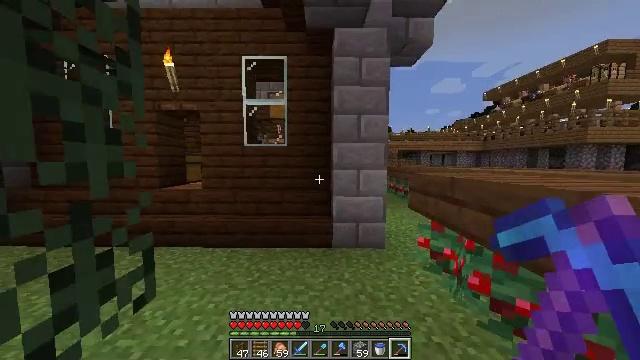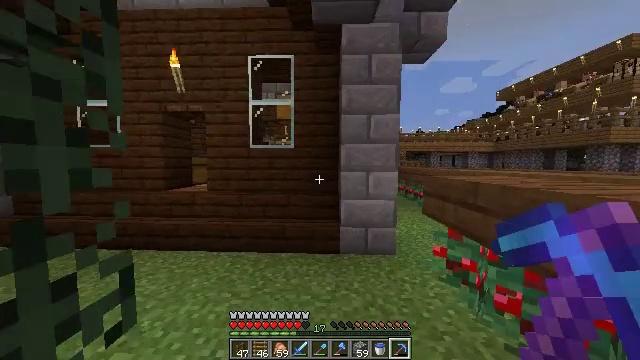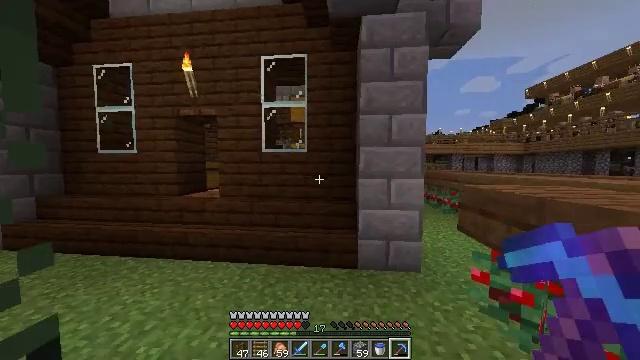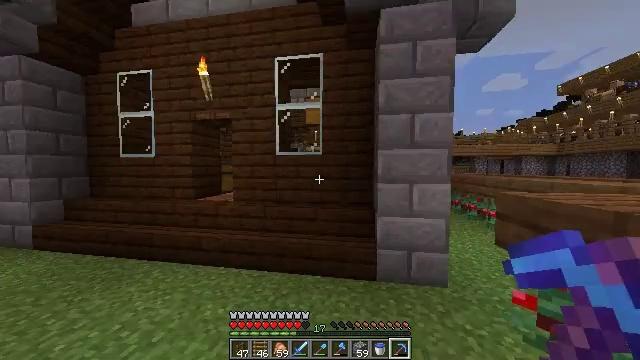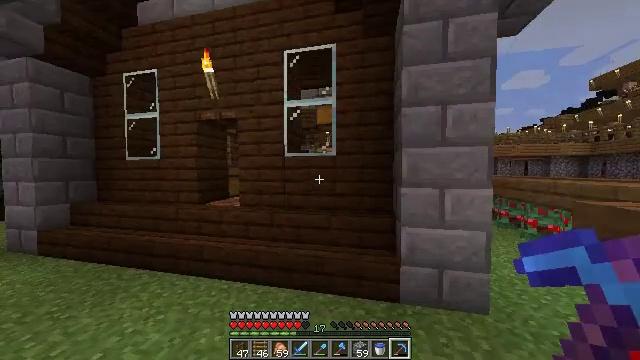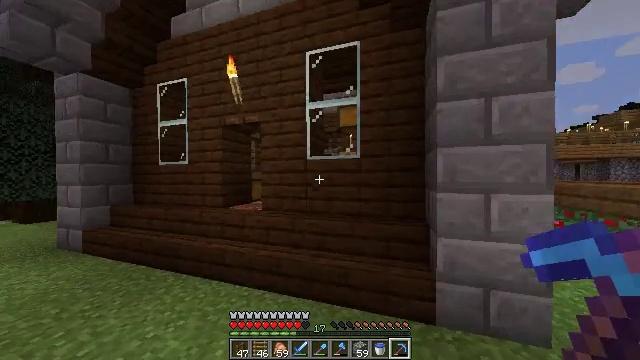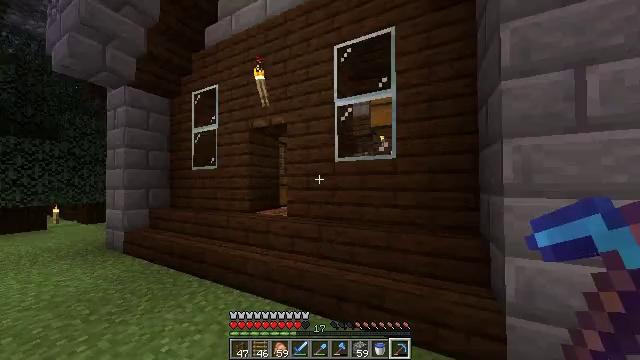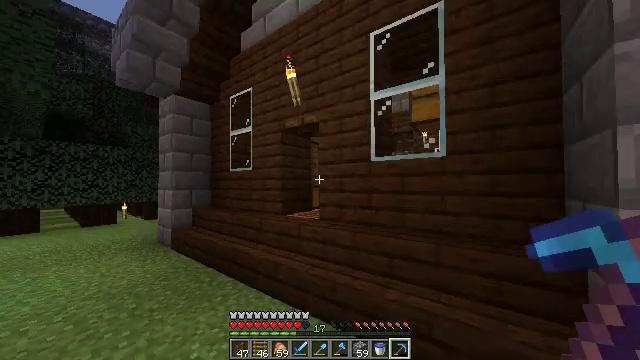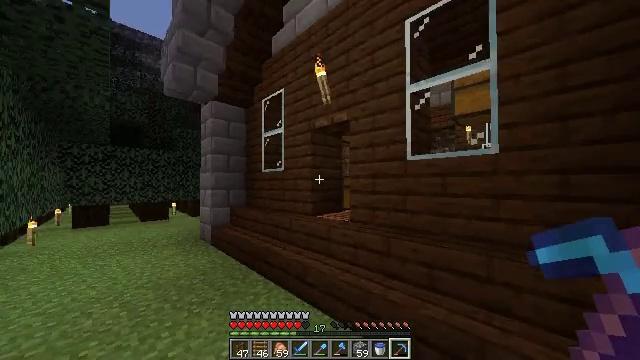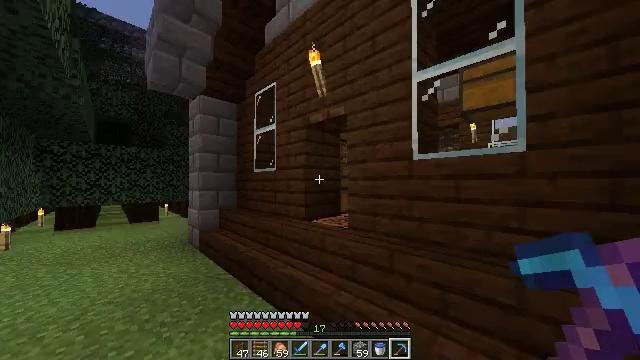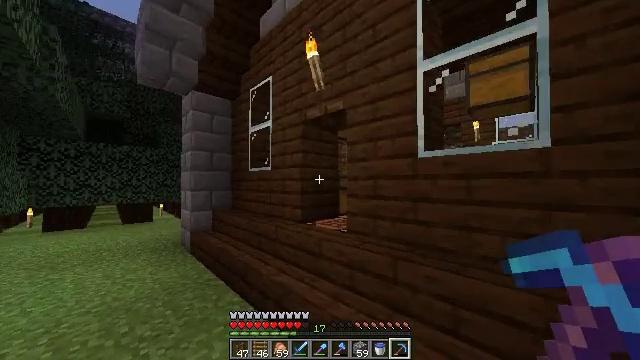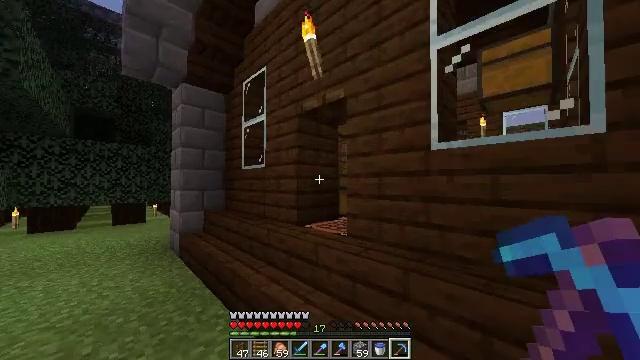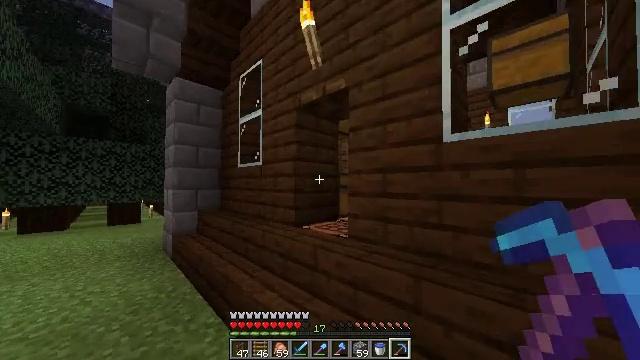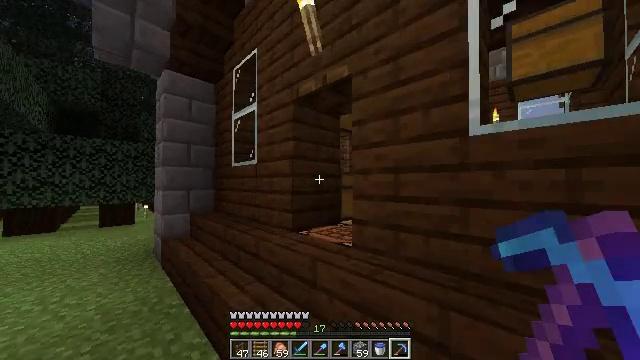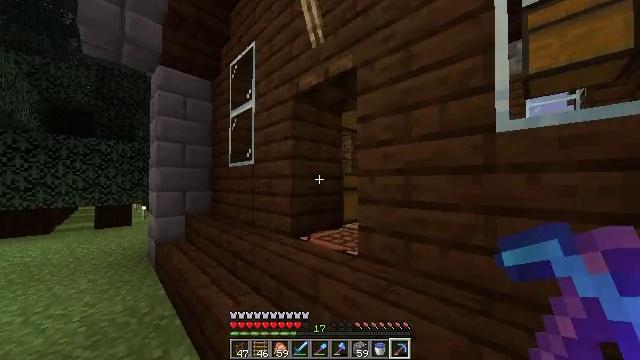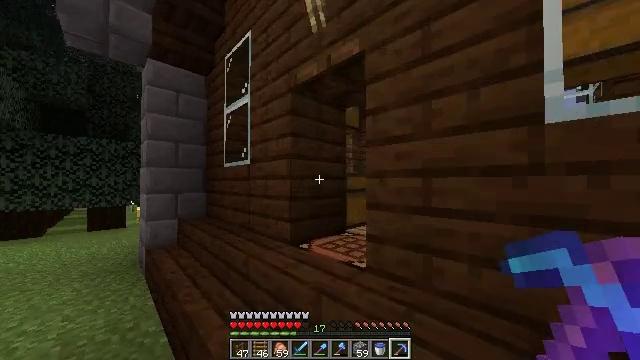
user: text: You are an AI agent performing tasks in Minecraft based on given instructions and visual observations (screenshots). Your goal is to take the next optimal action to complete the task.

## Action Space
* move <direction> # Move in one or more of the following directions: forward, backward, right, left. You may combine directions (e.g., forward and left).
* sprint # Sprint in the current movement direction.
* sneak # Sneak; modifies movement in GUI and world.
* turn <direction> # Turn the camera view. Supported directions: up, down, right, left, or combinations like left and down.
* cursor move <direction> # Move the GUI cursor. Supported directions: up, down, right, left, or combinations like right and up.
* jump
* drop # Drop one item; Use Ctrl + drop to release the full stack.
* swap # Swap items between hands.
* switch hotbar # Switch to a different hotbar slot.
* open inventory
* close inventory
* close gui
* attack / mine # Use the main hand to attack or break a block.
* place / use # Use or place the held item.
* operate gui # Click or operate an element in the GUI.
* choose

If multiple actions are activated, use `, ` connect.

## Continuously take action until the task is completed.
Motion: motion action
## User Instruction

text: Craft a piston.
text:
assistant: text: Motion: move forward, sprint, turn left
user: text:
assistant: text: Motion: move forward, sprint, turn left
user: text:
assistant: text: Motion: move forward, turn left
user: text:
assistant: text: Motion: move forward, turn left
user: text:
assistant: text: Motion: move forward, turn left and up
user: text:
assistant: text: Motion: move forward, sprint, turn left and up
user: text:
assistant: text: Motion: move forward, sprint, turn left
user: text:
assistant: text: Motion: move forward, sprint, turn left
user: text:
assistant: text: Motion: move forward
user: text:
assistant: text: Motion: move forward
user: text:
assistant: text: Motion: move forward
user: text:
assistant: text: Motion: move forward, sprint
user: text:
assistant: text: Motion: move forward, sprint
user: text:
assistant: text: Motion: move forward, sprint
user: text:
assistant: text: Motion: move forward, sprint
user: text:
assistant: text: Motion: move forward
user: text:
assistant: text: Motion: move forward, turn right
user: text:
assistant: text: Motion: move forward, turn right and down
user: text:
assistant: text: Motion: move forward, turn right and down
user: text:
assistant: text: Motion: move forward, turn right and down
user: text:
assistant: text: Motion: move forward, turn right and down
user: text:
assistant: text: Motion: move forward, turn right
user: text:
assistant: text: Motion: move forward, turn right
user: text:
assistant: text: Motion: move forward, turn right
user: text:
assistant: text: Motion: move forward, sprint, turn right
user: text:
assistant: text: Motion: move forward, sprint, turn right
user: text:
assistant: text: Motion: move forward, sprint, turn right and down
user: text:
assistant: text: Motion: move forward, sprint, turn right
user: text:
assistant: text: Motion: move forward, turn right
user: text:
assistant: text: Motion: move forward